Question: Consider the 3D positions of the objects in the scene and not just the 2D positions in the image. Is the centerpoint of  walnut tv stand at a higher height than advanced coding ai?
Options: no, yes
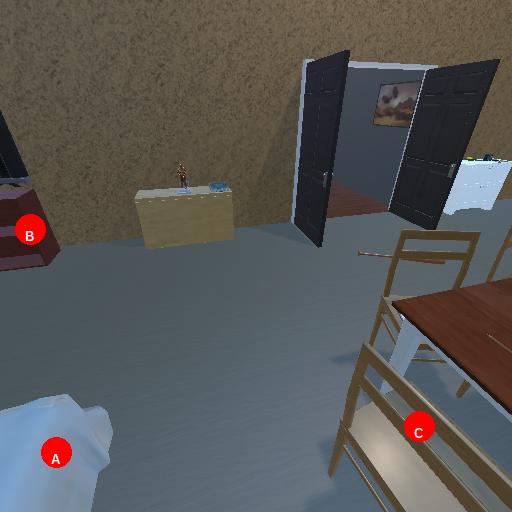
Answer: no